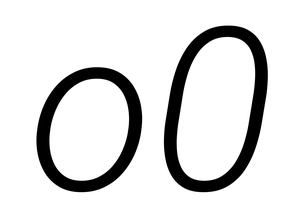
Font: Roboto-Italic_Light_Italic